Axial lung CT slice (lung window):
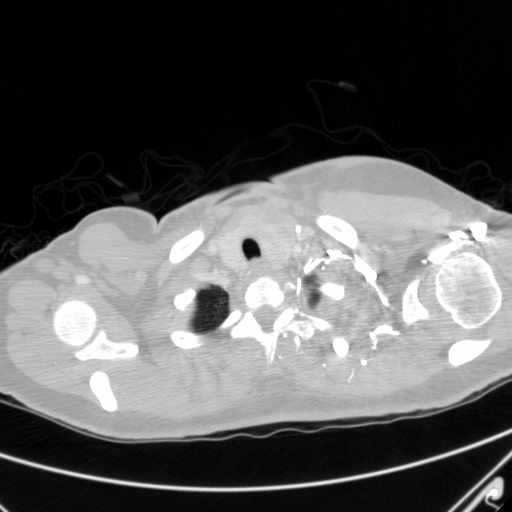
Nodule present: no